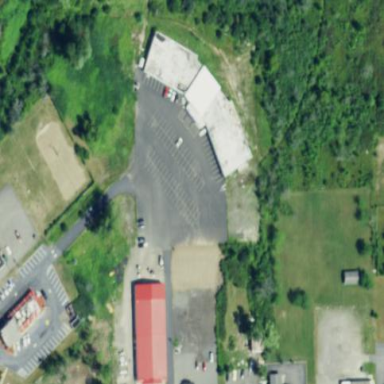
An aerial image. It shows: Building that houses bowling alley.